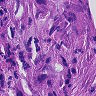
Metastatic tissue present: yes